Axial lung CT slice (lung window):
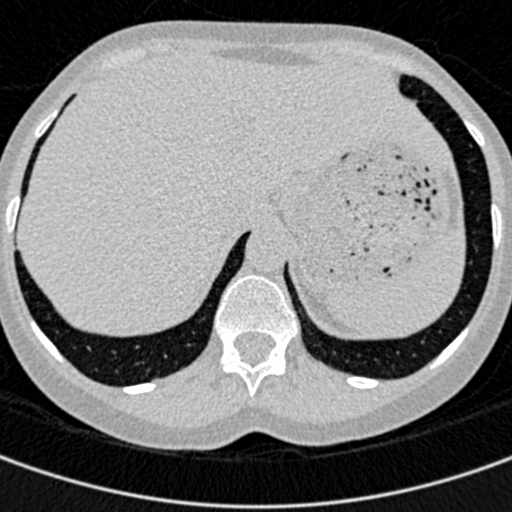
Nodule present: no